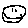
Label: smiley face